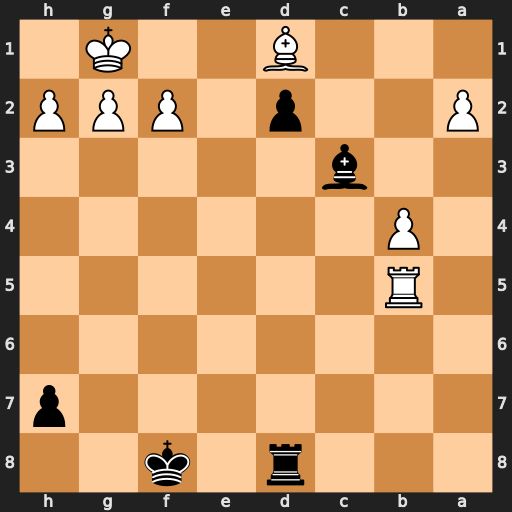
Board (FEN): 3r1k2/7p/8/1R6/1P6/2b5/P2p1PPP/3B2K1
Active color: b
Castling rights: -
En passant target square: -
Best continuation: Re8 g4 Re1+ Kg2 Rxd1